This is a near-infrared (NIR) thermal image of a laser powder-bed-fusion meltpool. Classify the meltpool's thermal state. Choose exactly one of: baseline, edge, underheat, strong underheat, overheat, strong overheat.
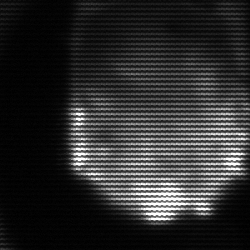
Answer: edge